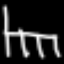
Label: chair